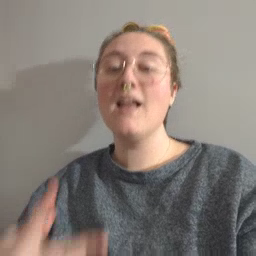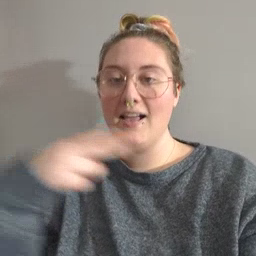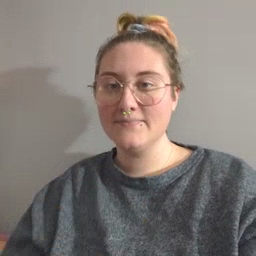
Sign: cut